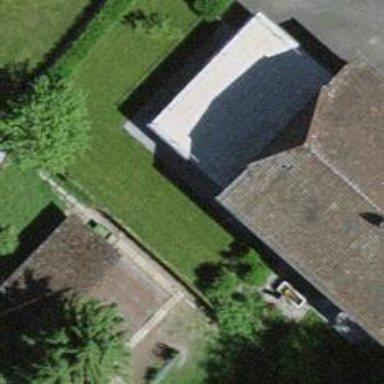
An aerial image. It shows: Garage.